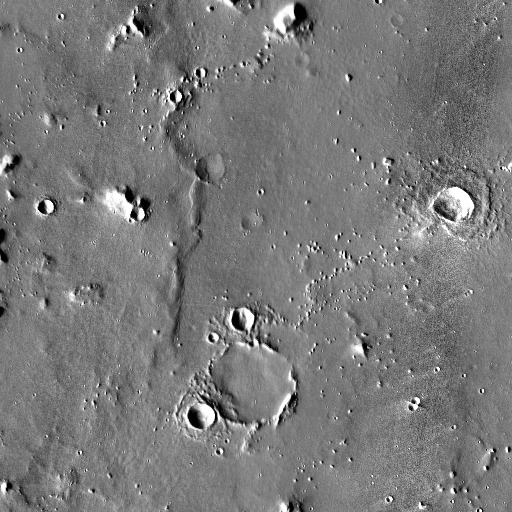
Crater classes present: Background, Other, Layered, Buried